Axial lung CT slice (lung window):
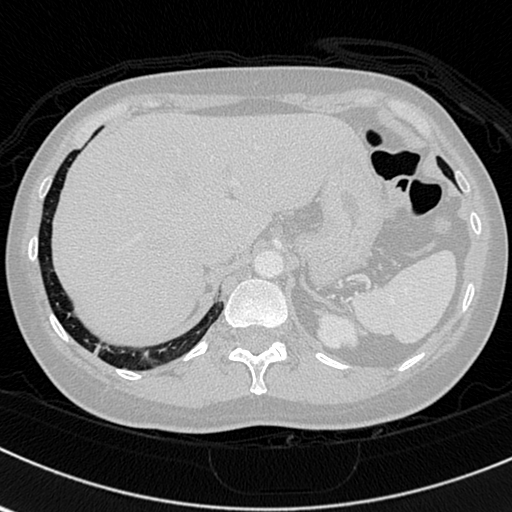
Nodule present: no